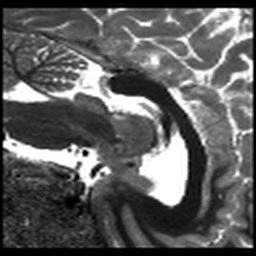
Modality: T1map
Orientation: sagittal
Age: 21
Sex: male